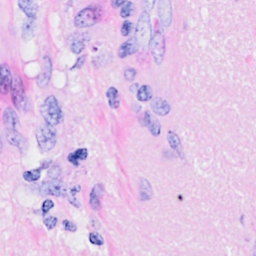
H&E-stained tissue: Breast